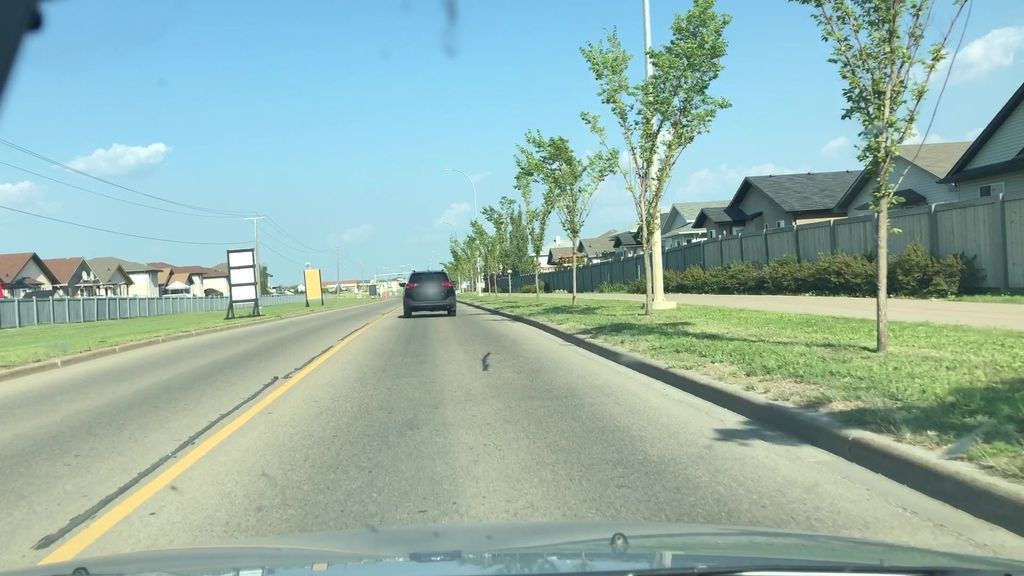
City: edmonton